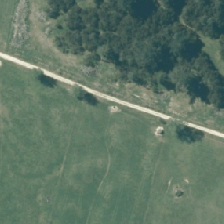
Land cover: shortrotation_cropland